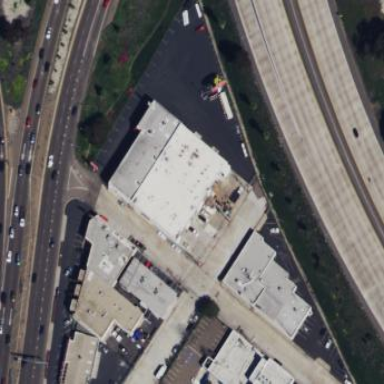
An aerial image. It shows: Commercial building.